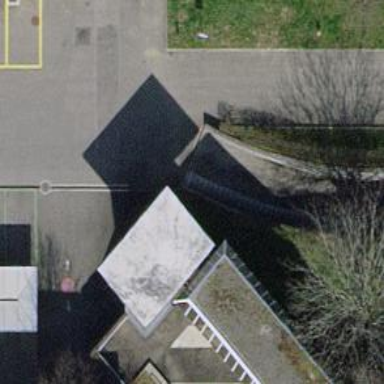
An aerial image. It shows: Set of concrete steps.